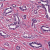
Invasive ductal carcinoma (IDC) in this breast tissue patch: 1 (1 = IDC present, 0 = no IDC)